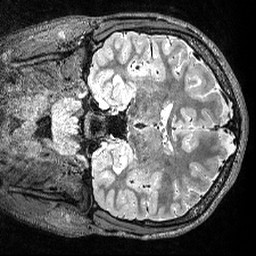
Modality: T2w
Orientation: coronal
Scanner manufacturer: siemens
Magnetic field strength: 3 T
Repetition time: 3.2 s
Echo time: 0.566 s